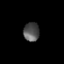
Tissue: prostate
Cell type: T cells
Senescence score: 0.3557
Nuclear area (px): 292
Mean DAPI intensity: 83.003